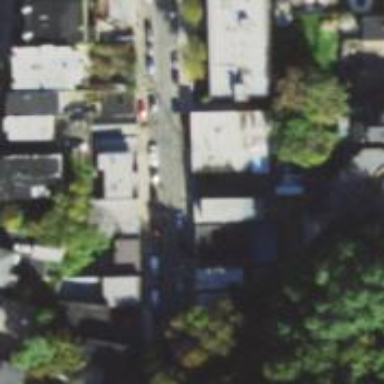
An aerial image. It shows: Dead-end street.